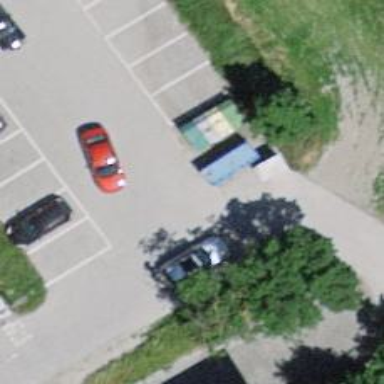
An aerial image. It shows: Recycling center.